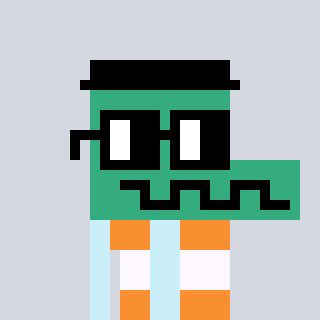
a pixel art character with square black glasses, a crocodile-shaped head and a cold-colored body on a cool background